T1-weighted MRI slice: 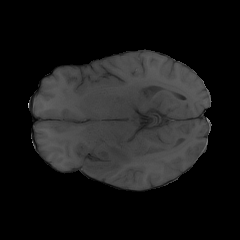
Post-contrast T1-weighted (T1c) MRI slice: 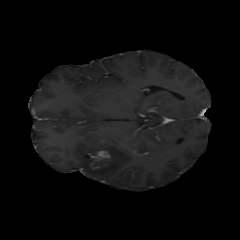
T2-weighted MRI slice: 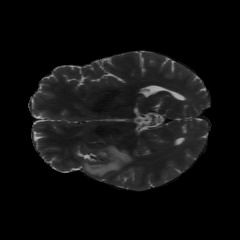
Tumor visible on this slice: yes